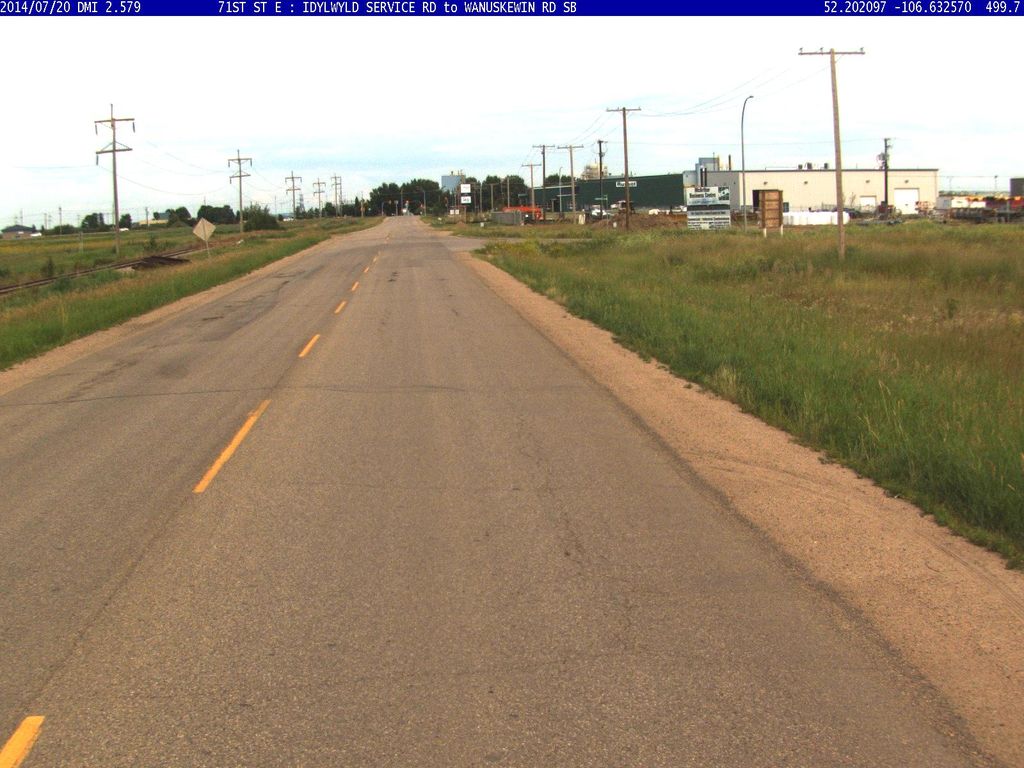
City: saskatoon